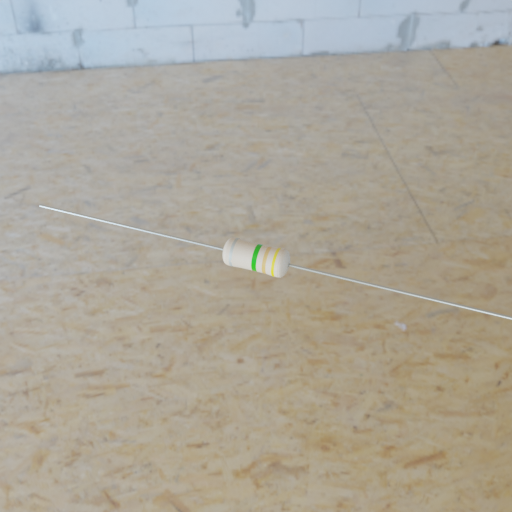
Resistor colour bands (in order): silver, green, gold, yellow